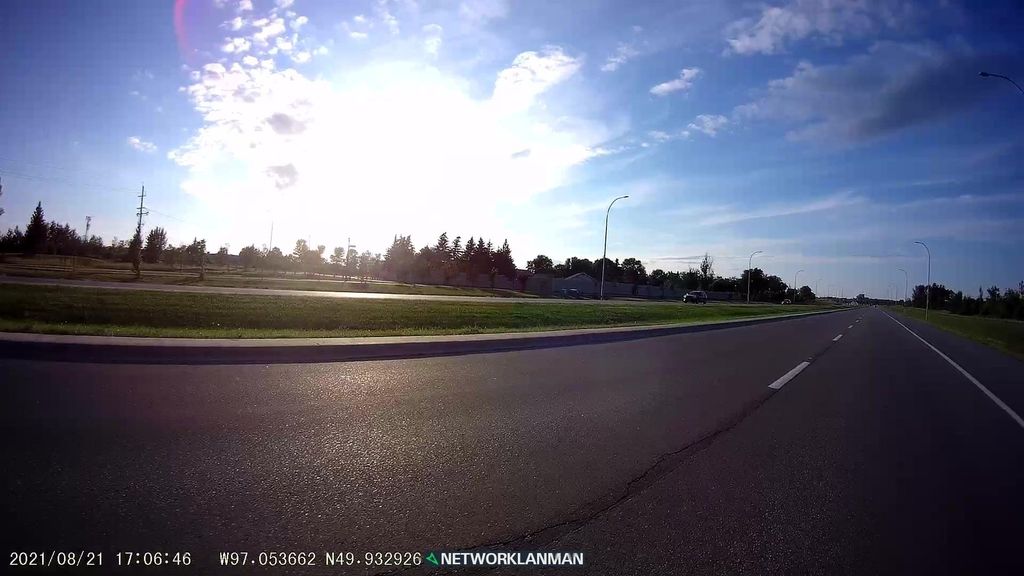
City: winnipeg